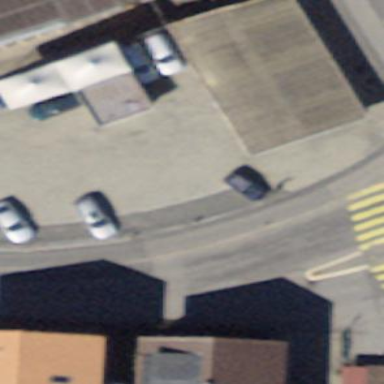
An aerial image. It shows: View of roof of building.